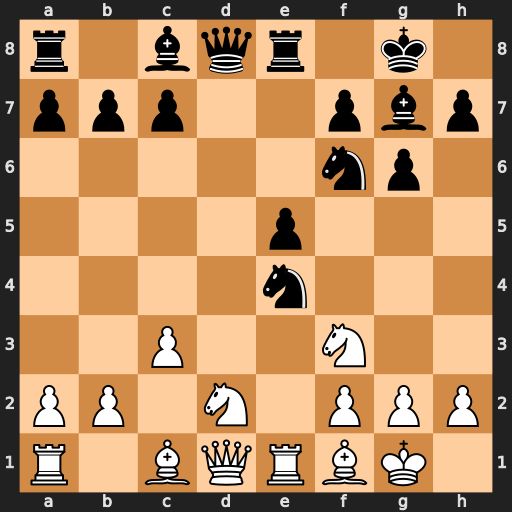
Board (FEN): r1bqr1k1/ppp2pbp/5np1/4p3/4n3/2P2N2/PP1N1PPP/R1BQRBK1
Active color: w
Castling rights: -
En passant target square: -
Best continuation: Nxe4 Nxe4 Qxd8 Rxd8 Rxe4